Field crop: tomato
Growth stage: 1
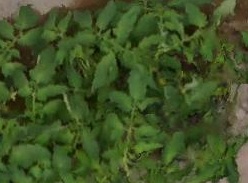
Species: tomato